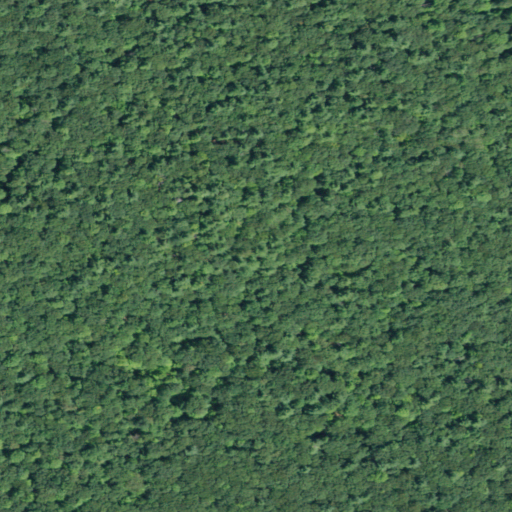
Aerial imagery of mountain in New York named Terrace Mountain containing deciduous forest and mixed forest